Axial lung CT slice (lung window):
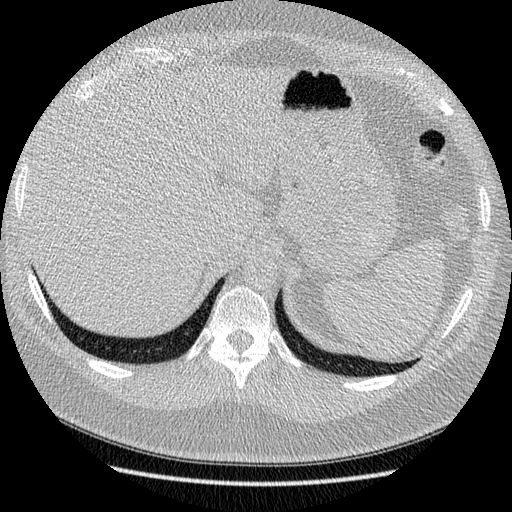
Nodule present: no